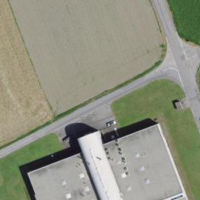
EUNIS habitat code: 55
Species observed at this site:
Orchis pallens